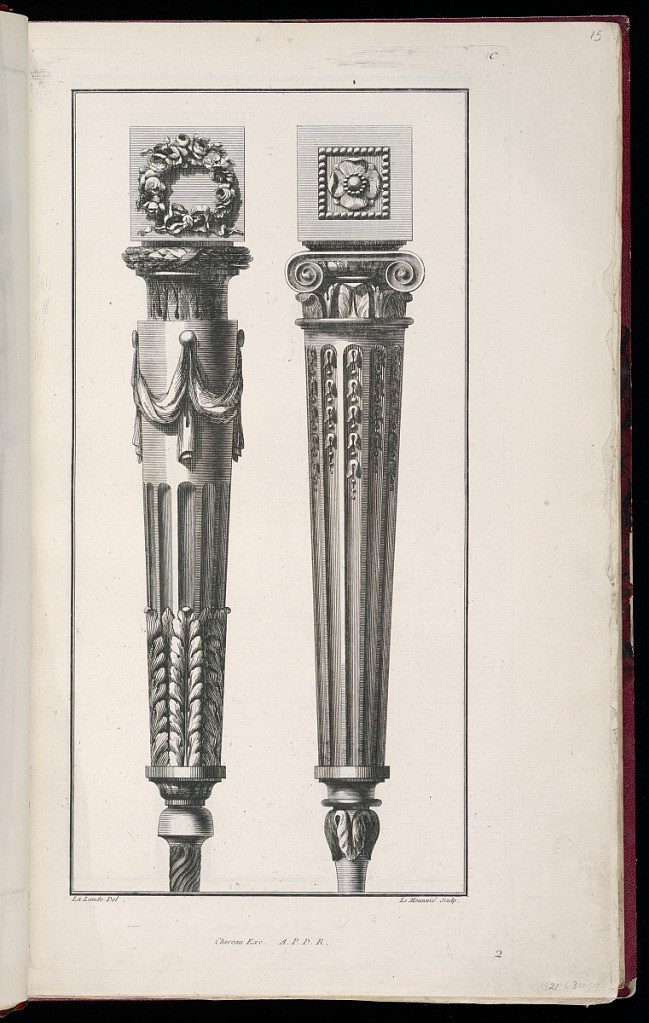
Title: Two Furniture Leg Designs
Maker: Richard de Lalonde, French, active 1780–96
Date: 1775-1788
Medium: Etching on off-white laid paper
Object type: Print
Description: Two furniture leg designs, arranged horizontally on the page. The leg on the left has a top block with a carved wreath of flowers, a flat of bound laurel leaves, and a cove with vertical acanthus. The shaft of the leg is divided in three: the top features a festoon of drapery; the middle section is fluted; and the bottom has vertical acanthus leaves. The leg on the right has a top block with an inset rosette and beading, and ionic capital flat, carved leaves in the cove, and a bead shoulder. The leg is fluted, the top third in which there is repeating bead and leaf cabling. The plate is signed and numbered.